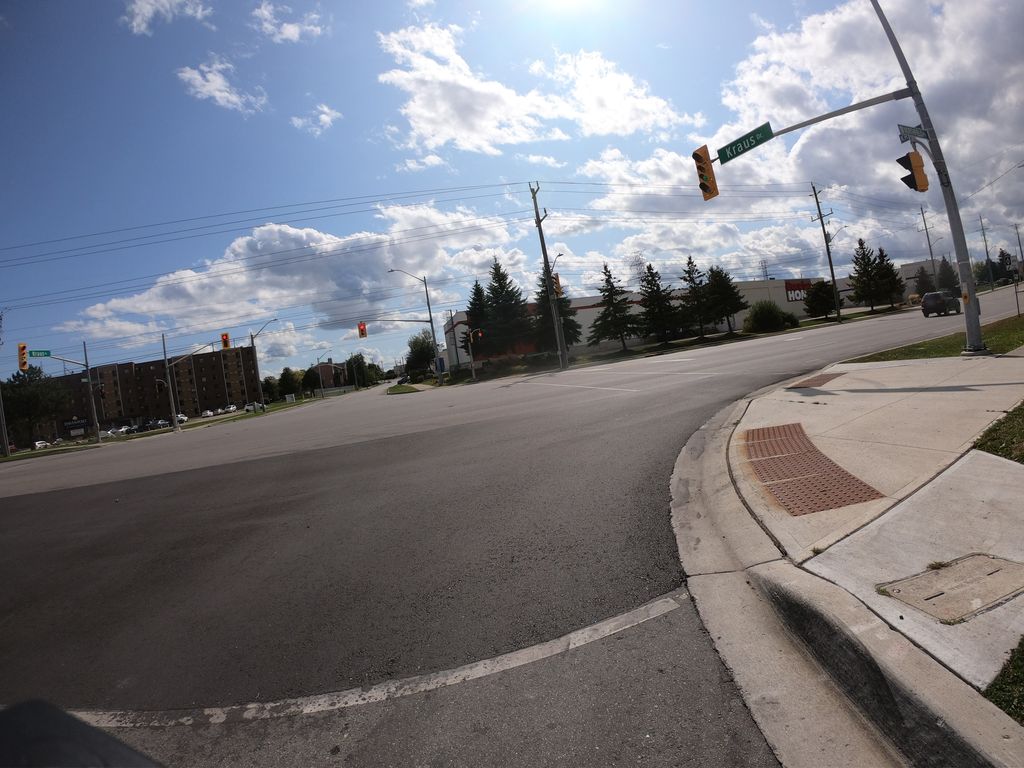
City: kitchener-waterloo